Question: I'm trying to send mms from my app only. I made it default messaging app with help of android developers tutorial (<URL>.
My manifest:
BroadcastReceiver that listens for incoming SMS messages:
'''
<receiver android:name="com.test.SmsReceiver"
android:permission="android.permission.BROADCAST_SMS">
<intent-filter>
<action android:name="android.provider.Telephony.SMS_DELIVER" />
</intent-filter>
</receiver>
'''
BroadcastReceiver that listens for incoming MMS messages
'''
<receiver android:name="com.test.MmsReceiver"
android:permission="android.permission.BROADCAST_WAP_PUSH">
<intent-filter>
<action android:name="android.provider.Telephony.WAP_PUSH_DELIVER" />
<data android:mimeType="application/vnd.wap.mms-message" />
</intent-filter>
</receiver>
'''
Service that delivers messages from the phone quick response
'''
<service android:name="com.test.HeadlessSmsSendService"
android:permission="android.permission.SEND_RESPOND_VIA_MESSAGE"
android:exported="true" >
<intent-filter>
<action android:name="android.intent.action.RESPOND_VIA_MESSAGE" />
<category android:name="android.intent.category.DEFAULT" />
<data android:scheme="sms" />
<data android:scheme="smsto" />
<data android:scheme="mms" />
<data android:scheme="mmsto" />
</intent-filter>
</service>
'''
Activity that allows the user to send new SMS/MMS messages:
'''
<activity android:name="com.test.NewMmsActivity"
android:configChanges="keyboard|keyboardHidden|locale|orientation|screenLayout|uiMode|screenSize|smallestScreenSize"
android:label="@string/app_name"
android:launchMode="singleTop"
android:screenOrientation="portrait">
<intent-filter>
<action android:name="android.intent.action.SEND" />
<action android:name="android.intent.action.SENDTO" />
<category android:name="android.intent.category.DEFAULT" />
<category android:name="android.intent.category.BROWSABLE" />
<data android:scheme="sms" />
<data android:scheme="smsto" />
<data android:scheme="mms" />
<data android:scheme="mmsto" />
</intent-filter>
</activity>
'''
But when I try in to send an mms it doesn't work and instead dialog is open like this:

CODE:
'''
Intent mmsIntent = new Intent(Intent.ACTION_SEND);
mmsIntent.putExtra("sms_body", "text");
mmsIntent.putExtra("address", "99999999");
mmsIntent.putExtra(Intent.EXTRA_STREAM, Uri.fromFile(new File(fileString)));
mmsIntent.setType("image/jpeg");
startActivity(mmsIntent);
'''
If I use Intent.ACTION_SENDTO nothing happens. Intent is started without no problems but nothing is happening.
What am I missing?
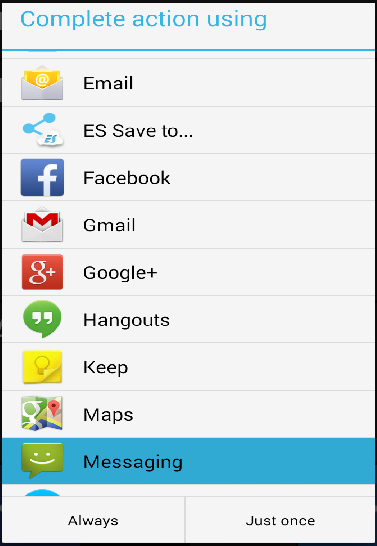
Answer: Easiest way i found for sending mms is android-smsmms library found here: <URL>
For gettings mmsc, proxy and port i used:
'''
final Cursor apnCursor = SqliteWrapper.query(mContext, this.mContext.getContentResolver(),
Uri.withAppendedPath(Telephony.Carriers.CONTENT_URI, "current"), APN_PROJECTION, null, null, null);
String type = null;
if (apnCursor.moveToFirst()) {
do {
type = apnCursor.getString(3);
if(type.equals("default,supl,mms") ||
type.equals("mms")) {
mmsc = apnCursor.getString(0);
proxy = apnCursor.getString(1);
port = apnCursor.getString(2);
}while (apnCursor.moveToNext());
'''
In if loop i am checking if APN has MMS data that i need otherwise go to next one.